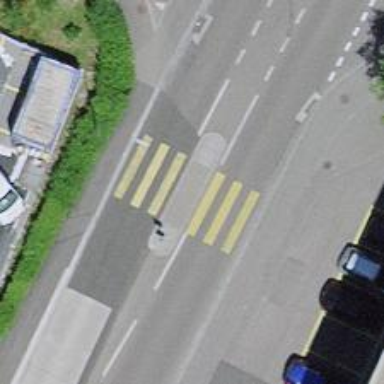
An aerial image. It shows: Uncontrolled crossing with pedestrian island.